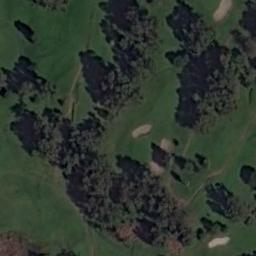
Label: golf_course